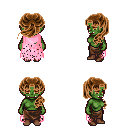
a pixel art fantasy rpg character, female body template, orc, green skin, pink tattered cape, robe skirt, brown princess hairstyle, brown shoes, four views (front, back, left, right), 2x2 character sprite sheet, small pixel art, hard edges, no anti-aliasing